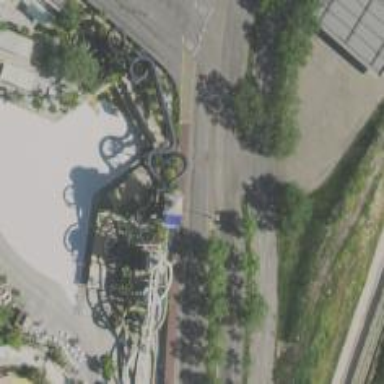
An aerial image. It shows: Water slide attraction.